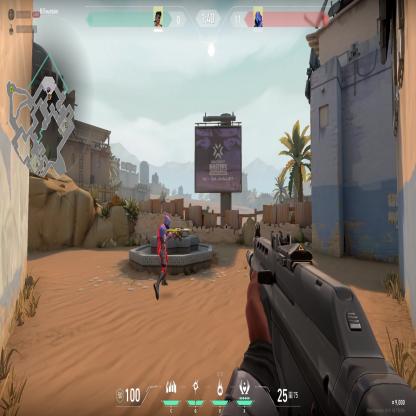
Label: enemy